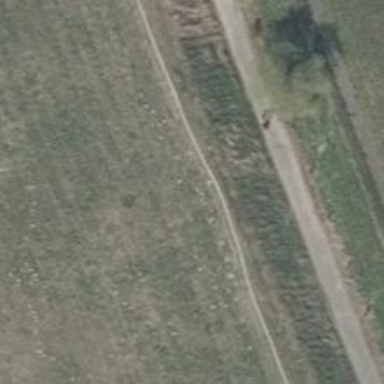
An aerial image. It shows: Path covered with grass.